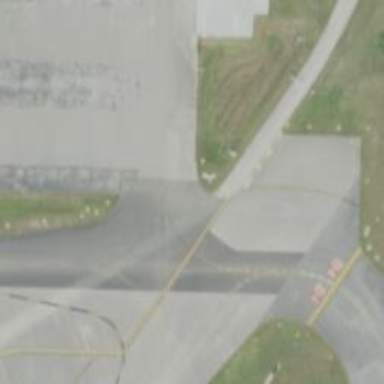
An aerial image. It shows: Image of taxiway at airport.